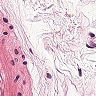
Metastatic tissue present: no